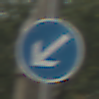
Verkehrszeichen: VorgeschriebeneVorbeifahrtLinks
Umgebung: Outdoor, Suburban
Tageszeit: MorningAfternoon
Wetter: PartlyCloudy
Licht: Natural
Jahreszeit: NotSpecified
Kontrast: LowContrast